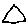
Label: triangle